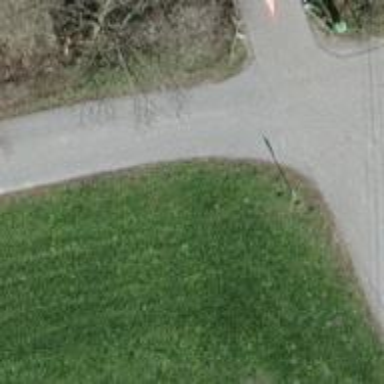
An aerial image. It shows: Unclassified road with asphalt surface. It is bicycle road.